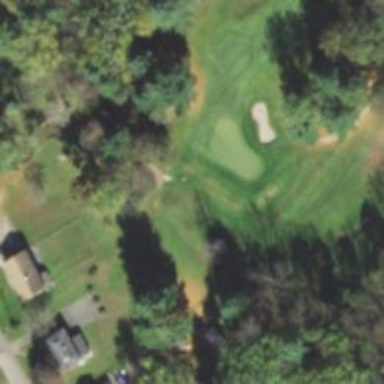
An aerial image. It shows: Golf hole.